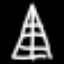
Label: The Eiffel Tower